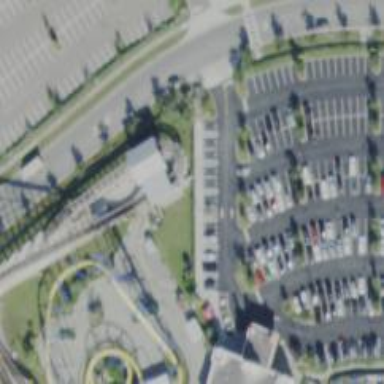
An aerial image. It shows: Roller coaster attraction located on bridge with building passage tunnel beneath it.